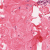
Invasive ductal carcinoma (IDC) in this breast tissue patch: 0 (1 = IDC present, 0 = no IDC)